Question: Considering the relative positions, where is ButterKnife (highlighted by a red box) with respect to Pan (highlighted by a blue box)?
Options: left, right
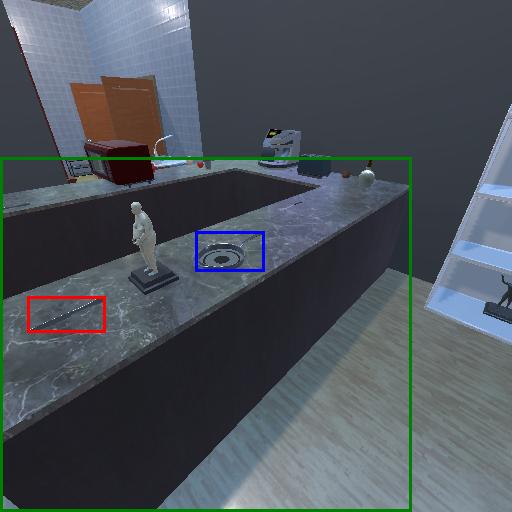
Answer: left